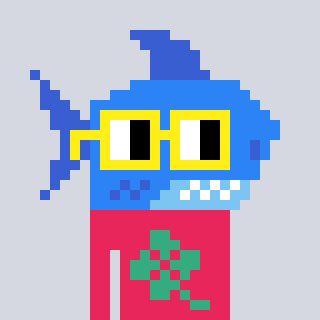
a pixel art character with square yellow glasses, a shark-shaped head and a redpinkish-colored body on a cool background